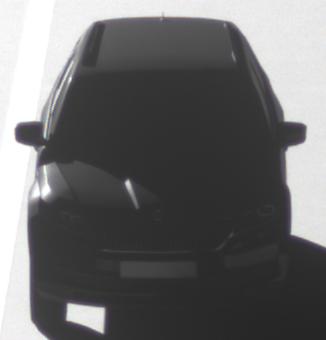
Make: Skoda
Model: Kodiaq 1.4 TSI
Detailed model: Kodiaq
Model produced from: 2017/03
Model produced until: 2018/05
Doors: 5
Color: black
Road condition: dry road
Daytime: sunrise or sunset
Contrast: high contrast